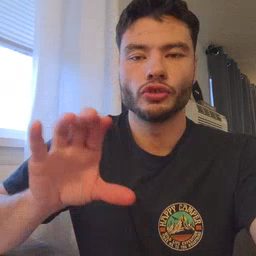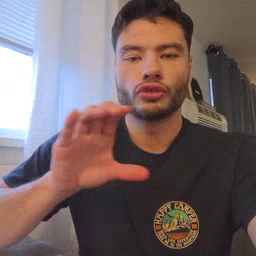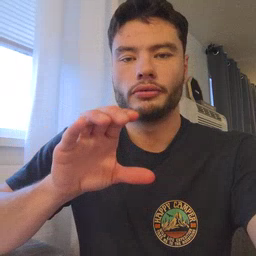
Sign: chocolate